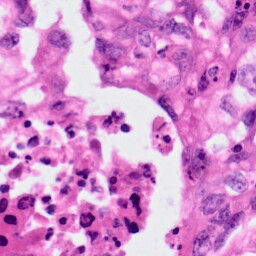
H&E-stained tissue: Lung